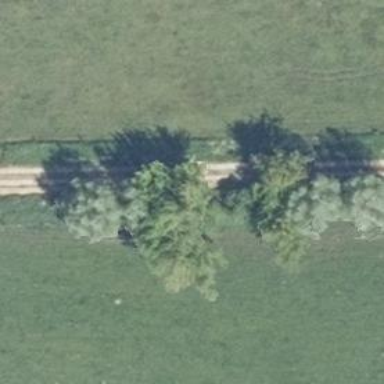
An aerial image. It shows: Broadleaved tree in natural setting.